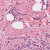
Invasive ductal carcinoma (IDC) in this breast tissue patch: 1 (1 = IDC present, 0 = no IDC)